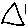
Label: triangle